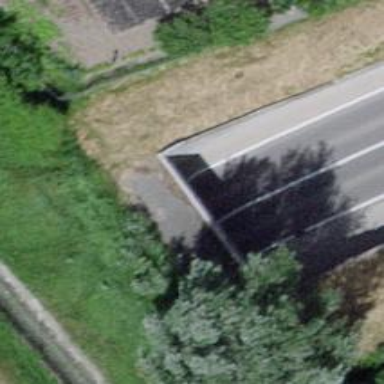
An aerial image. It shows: Tertiary road passing through tunnel with asphalt surface.